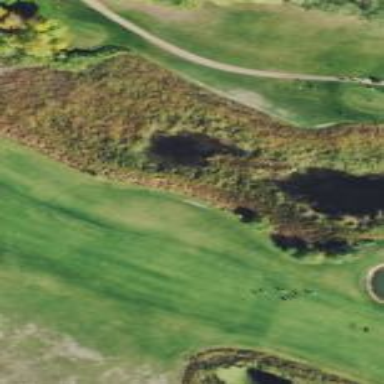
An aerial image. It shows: Water hazard on golf course. The hazard is natural water feature.